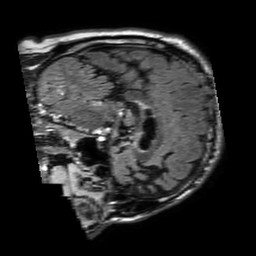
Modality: FLAIR
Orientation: sagittal
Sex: male
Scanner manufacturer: philips
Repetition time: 11 s
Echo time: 0.125 s